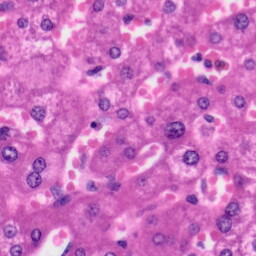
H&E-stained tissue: Liver